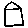
Label: house